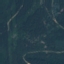
Land use / land cover: Forest